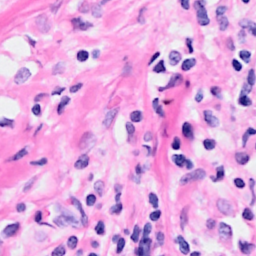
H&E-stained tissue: Breast